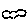
Label: cloud